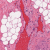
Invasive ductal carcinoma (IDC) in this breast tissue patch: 0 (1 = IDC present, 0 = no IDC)